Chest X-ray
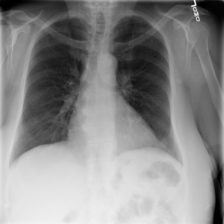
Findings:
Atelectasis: negative
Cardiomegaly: negative
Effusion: negative
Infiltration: positive
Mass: negative
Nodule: negative
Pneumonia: negative
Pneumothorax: negative
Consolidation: negative
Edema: negative
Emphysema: negative
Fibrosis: negative
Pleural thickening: negative
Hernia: negative